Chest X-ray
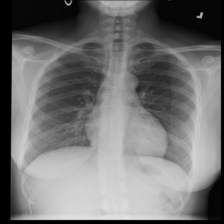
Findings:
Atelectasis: negative
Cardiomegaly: negative
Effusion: negative
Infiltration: negative
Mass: negative
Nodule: negative
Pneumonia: negative
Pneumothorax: negative
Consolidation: negative
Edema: negative
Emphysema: negative
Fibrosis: negative
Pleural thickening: negative
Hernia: negative